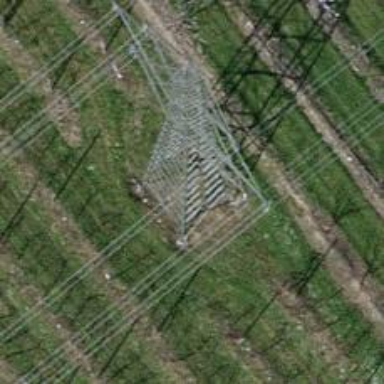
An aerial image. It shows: Power line is depicted.